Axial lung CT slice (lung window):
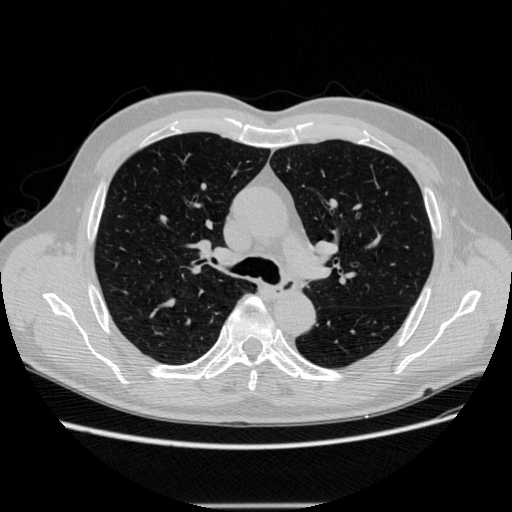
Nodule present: no